九年级 · 度量几何学
一等腰三角形的腰长为 3 , 底长为 2 , 则其底角的余弦值为 \$ \qquad \$
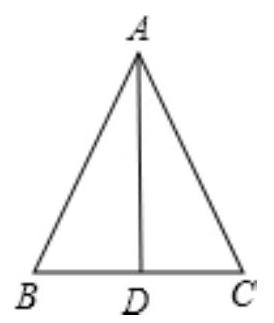
答案: $\frac{1}{3}$
解析: 【分析】

本题考查了三角函数的定义，利用了等腰三角形的性质：底边上高也是底边上的中线.

在等腰三角形中, 根据三线合一可知底边上的高也是底边的中线. 运用三角函数定义解答.

【解答】

解: 如图, $A B=A C=3, B C=2$.

作出底边上高 $A D$, 则 $B D=1, \cos B=\frac{B D}{A B}=\frac{1}{3}$.

故答案为 $\frac{1}{3}$.